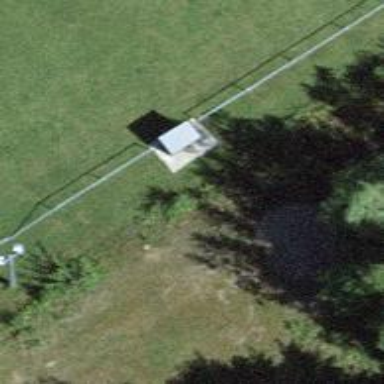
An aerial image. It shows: Weather shelter amenity for protection from the elements.